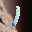
Label: 1